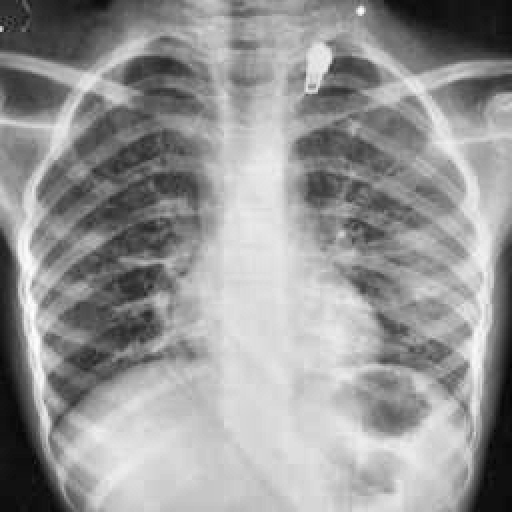
Finding: TUBERCULOSIS